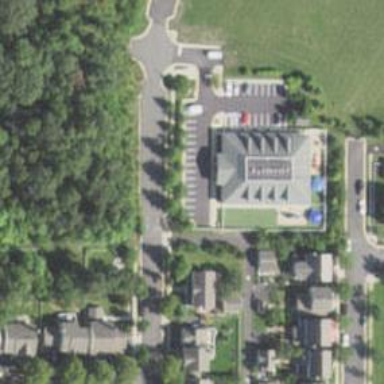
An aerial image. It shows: Kindergarten.